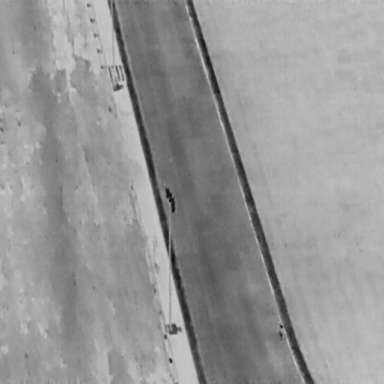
There are three People in the infrared image.